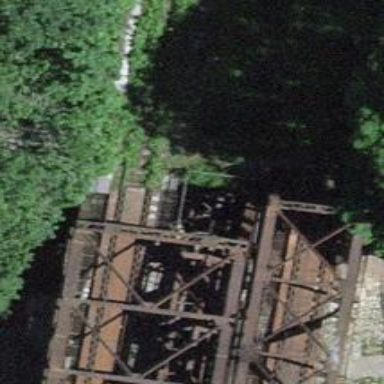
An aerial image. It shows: Disused railway bridge.